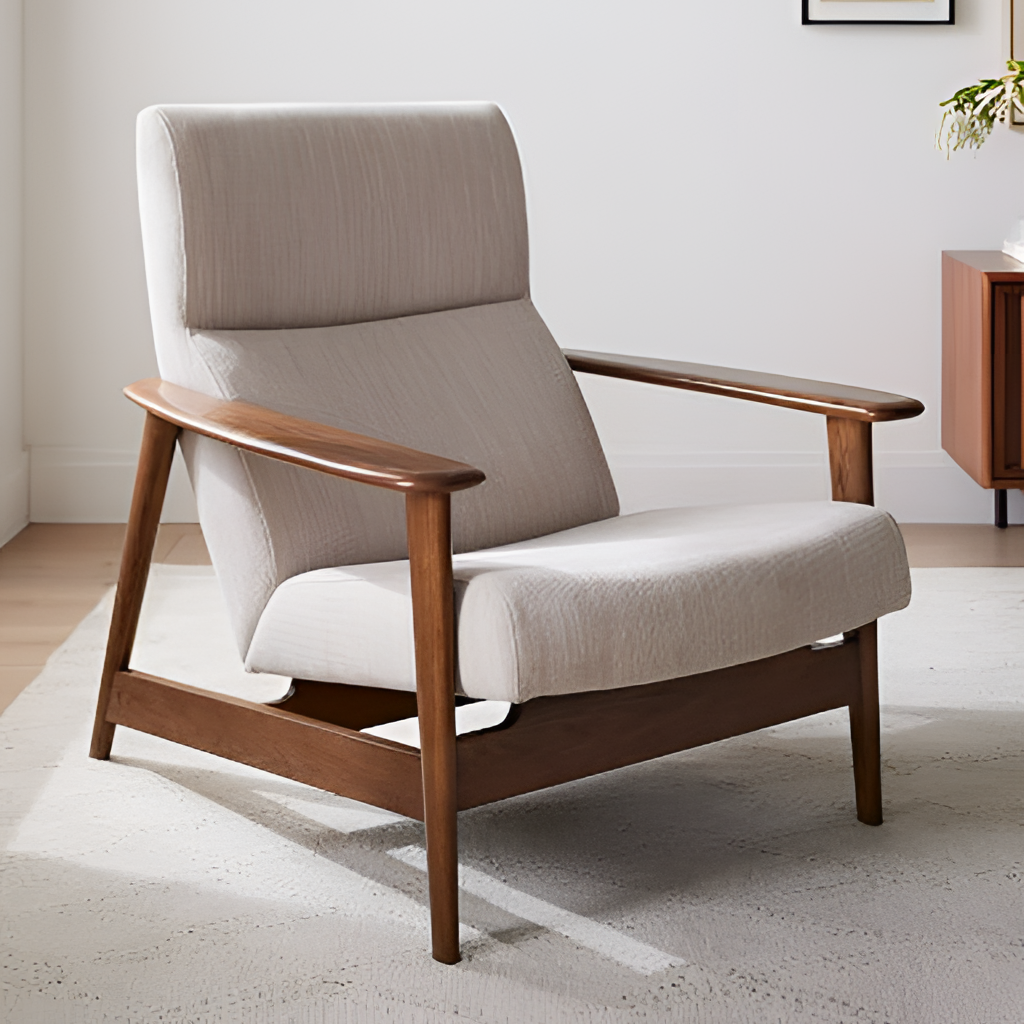
living room, fabric armchair, wood flooring, with plank pattern, white paint wallpaper, with solid pattern, mid-century